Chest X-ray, PA view. Patient: 56 years old, sex M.
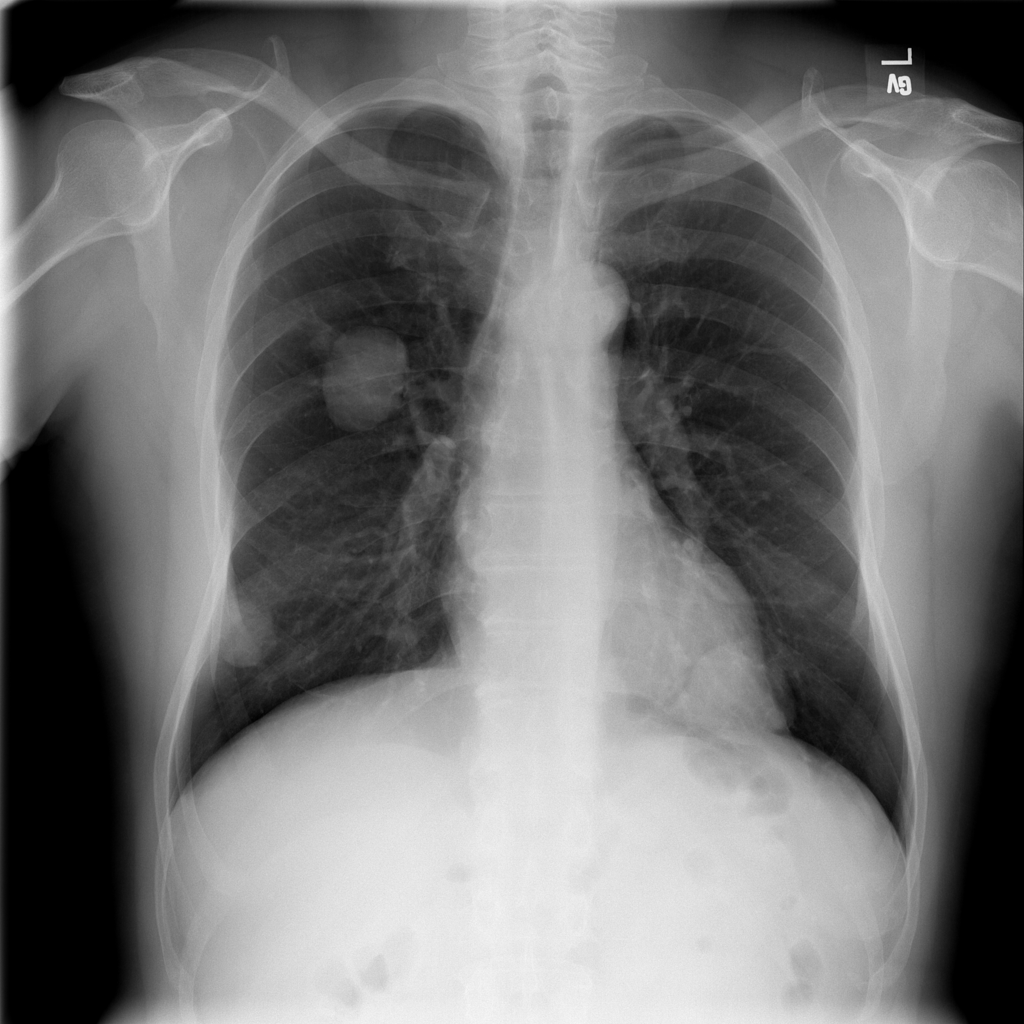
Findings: No Finding